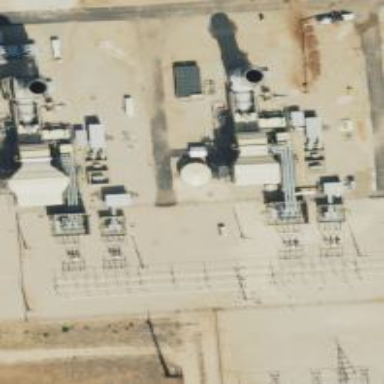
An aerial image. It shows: Gas turbine generator powered by gas.